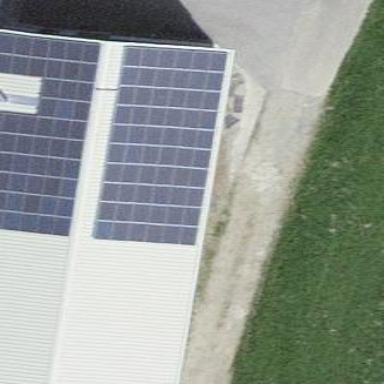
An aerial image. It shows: Solar power generator with photovoltaic panels.